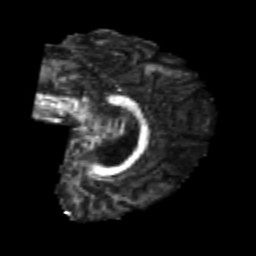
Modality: FA
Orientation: sagittal
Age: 24
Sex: male
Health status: healthy
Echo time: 0.074 s